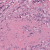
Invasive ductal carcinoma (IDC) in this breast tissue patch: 1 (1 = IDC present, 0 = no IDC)